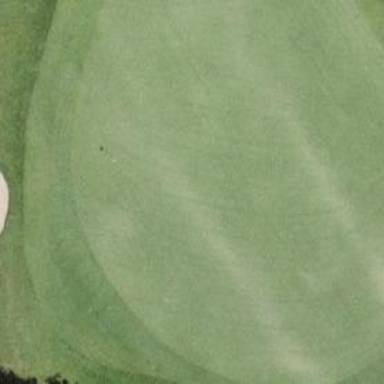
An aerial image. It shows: Golf green.